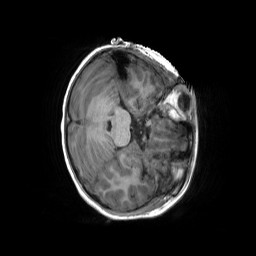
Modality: T1w
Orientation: axial
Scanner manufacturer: siemens
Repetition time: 2.3 s
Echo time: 0.00229 s